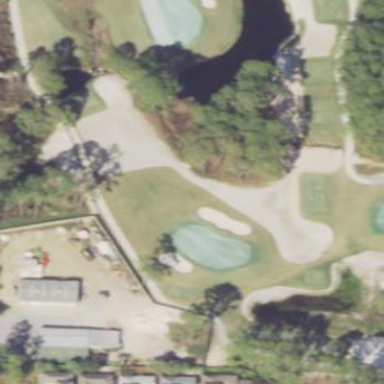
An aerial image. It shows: Grassy area designated as golf fairway.